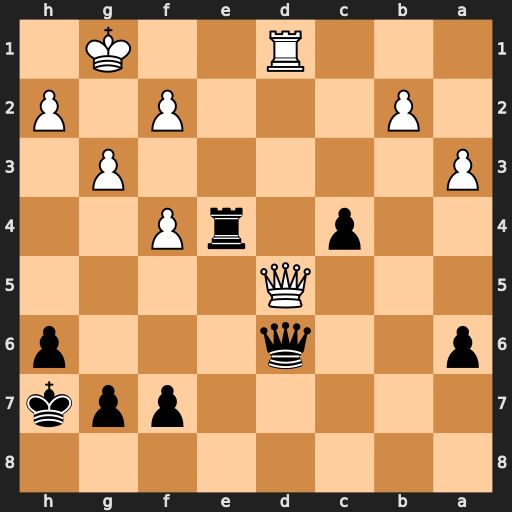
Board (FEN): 8/5ppk/p2q3p/3Q4/2p1rP2/P5P1/1P3P1P/3R2K1
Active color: b
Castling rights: -
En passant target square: -
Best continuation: Re1+ Kg2 Rxd1